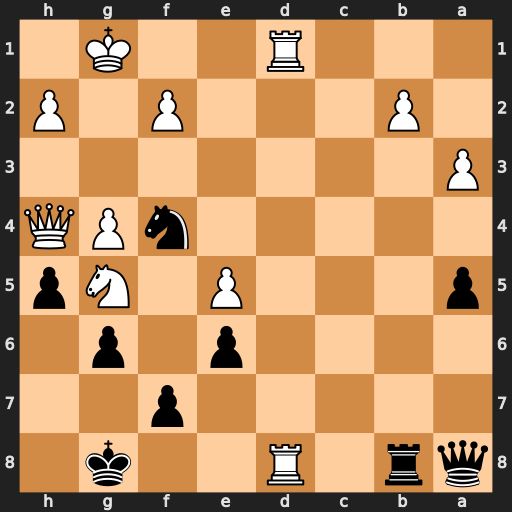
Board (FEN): qr1R2k1/5p2/4p1p1/p3P1Np/5nPQ/P7/1P3P1P/3R2K1
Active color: b
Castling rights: -
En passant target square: -
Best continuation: Rxd8 Rxd8+ Qxd8